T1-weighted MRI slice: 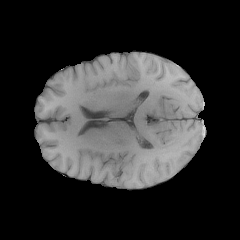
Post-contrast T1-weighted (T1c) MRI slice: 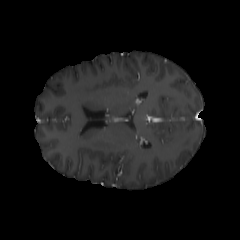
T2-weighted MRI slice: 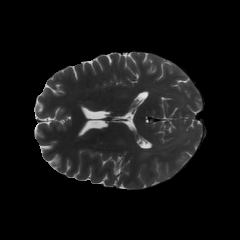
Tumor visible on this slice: yes